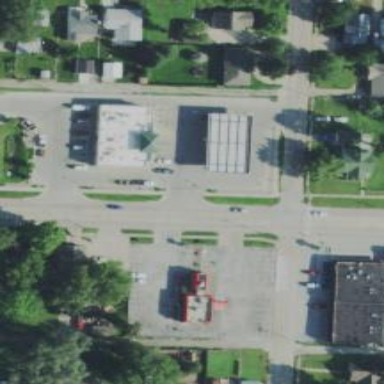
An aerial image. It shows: Convenience shop.